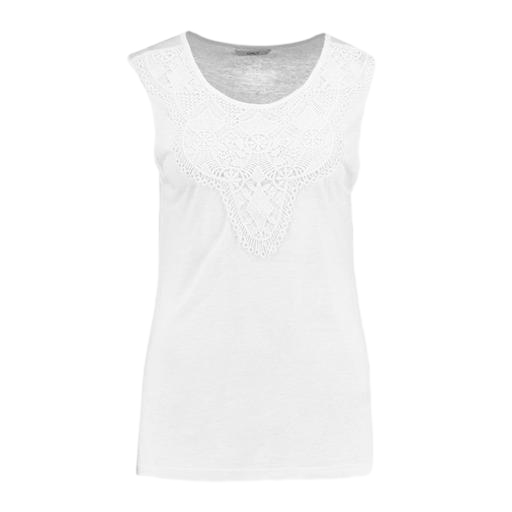
white lace muscle t-shirt, white lace-front jersey top, white lace yoke tank, white background